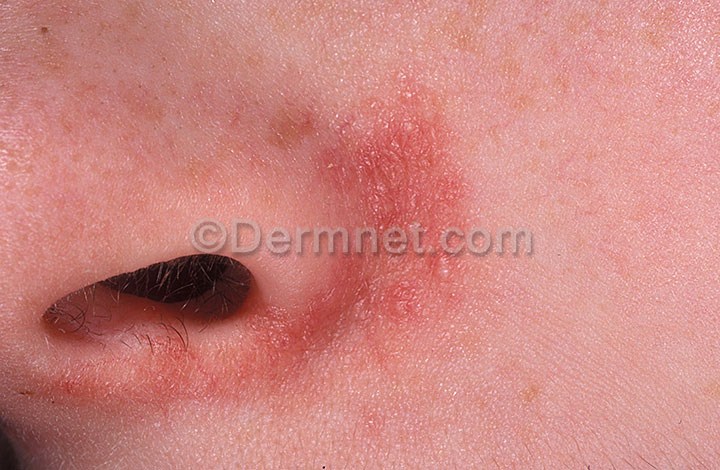
Disease: Acne and Rosacea Photos